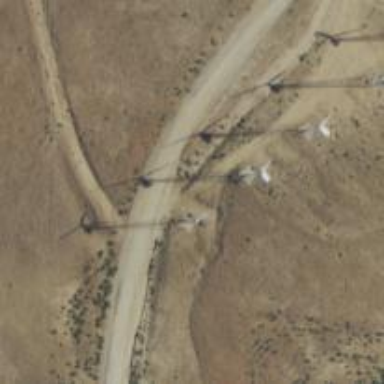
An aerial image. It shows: Wind generator powered by wind turbine.